Interaction volume radius: 5 \u00c5
Interaction volume height: 15 \u00c5
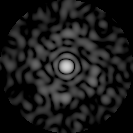
Disorder parameter: 0.8192